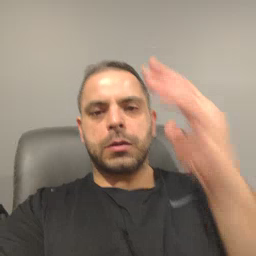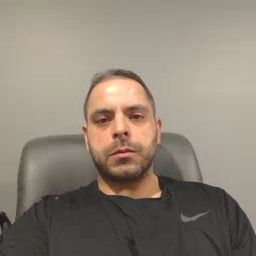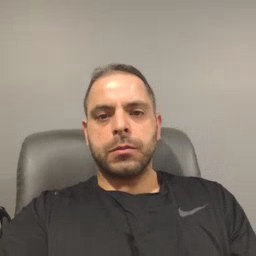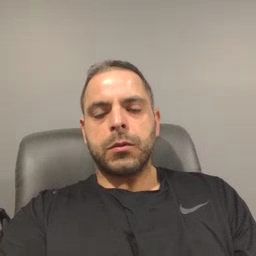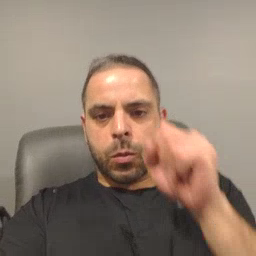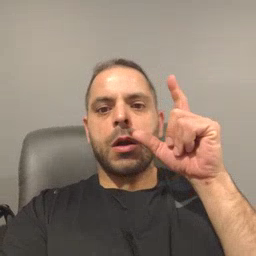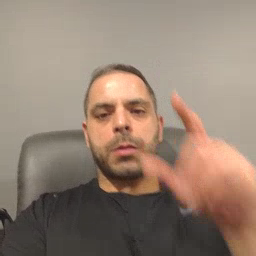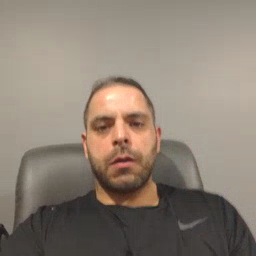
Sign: awake